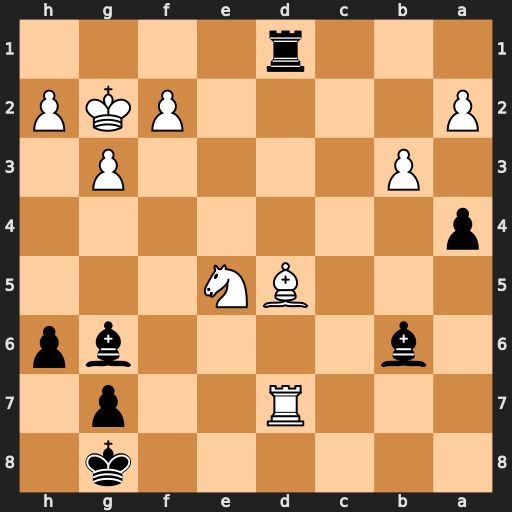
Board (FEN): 6k1/3R2p1/1b4bp/3BN3/p7/1P4P1/P4PKP/3r4
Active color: b
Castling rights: -
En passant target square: -
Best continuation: Rxd5 Rxd5 Be4+ f3 Bxd5